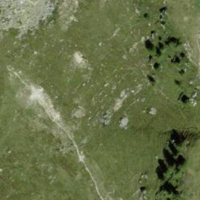
EUNIS habitat code: 23
Species observed at this site:
Pyrrhocorax graculus
Certhia familiaris